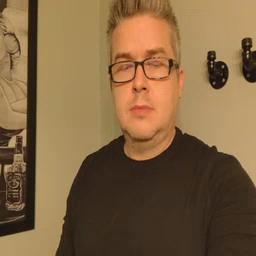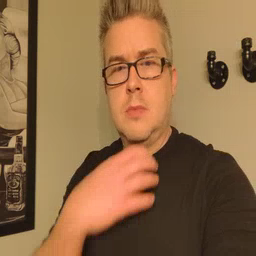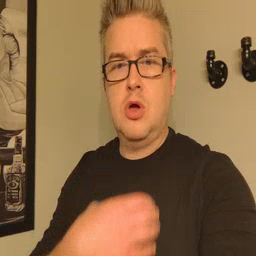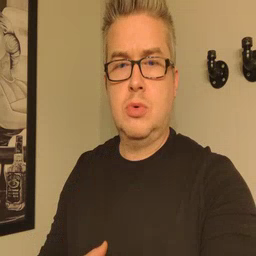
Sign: hungry